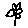
Label: flower